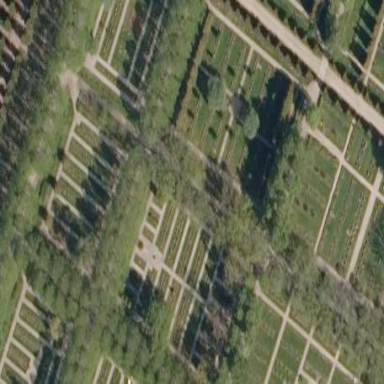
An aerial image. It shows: Sector in the cemetery.